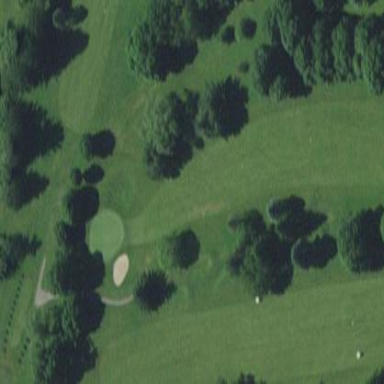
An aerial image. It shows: Golf fairway in the image.